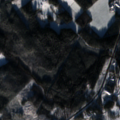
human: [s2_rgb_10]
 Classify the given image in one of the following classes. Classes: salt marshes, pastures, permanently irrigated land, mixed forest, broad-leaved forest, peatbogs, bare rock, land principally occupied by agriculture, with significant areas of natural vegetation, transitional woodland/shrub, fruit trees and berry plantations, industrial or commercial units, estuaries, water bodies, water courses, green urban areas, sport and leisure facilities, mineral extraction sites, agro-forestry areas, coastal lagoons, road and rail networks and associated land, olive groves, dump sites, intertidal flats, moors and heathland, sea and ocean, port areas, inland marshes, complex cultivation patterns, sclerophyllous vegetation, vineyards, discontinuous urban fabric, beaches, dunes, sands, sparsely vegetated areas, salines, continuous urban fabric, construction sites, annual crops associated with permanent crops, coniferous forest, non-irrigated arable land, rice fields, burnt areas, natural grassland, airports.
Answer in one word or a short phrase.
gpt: land principally occupied by agriculture, with significant areas of natural vegetation, coniferous forest, mixed forest